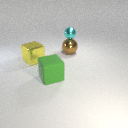
large brown metal sphere below small cyan metal sphere